Question:
As you can see the little downward arrow in the red rectangle.
Does it mean this method has been obsoleted?
If it is, then what is the update-to-date replacement?
For example, I want to use a textbox on my Razor page, but it seems that all input components have been marked as obsoleted.
Confused~~~~~
It would be better if someone could provide a link which states all these glyphicos on a Microsoft website.
Thank you.
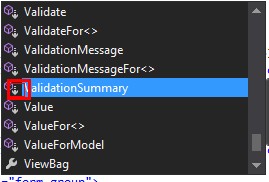
Answer: That means the method is an extension method.
You can check the <URL>.